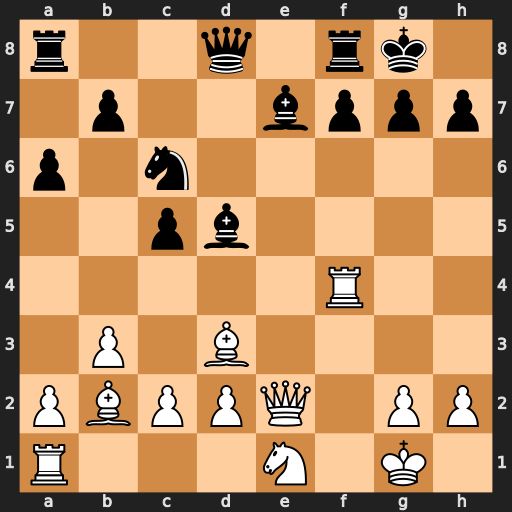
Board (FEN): r2q1rk1/1p2bppp/p1n5/2pb4/5R2/1P1B4/PBPPQ1PP/R3N1K1
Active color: w
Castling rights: -
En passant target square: -
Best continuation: Bxh7+ Kxh7 Qh5+ Kg8 Bxg7